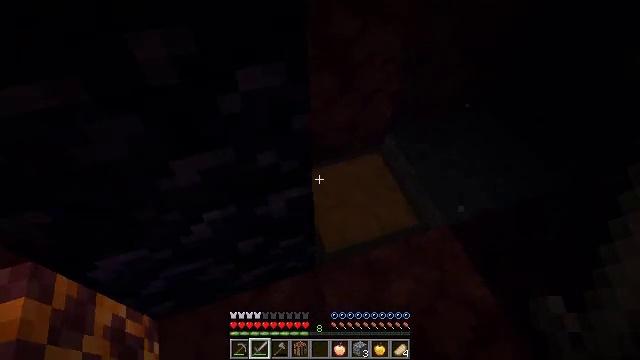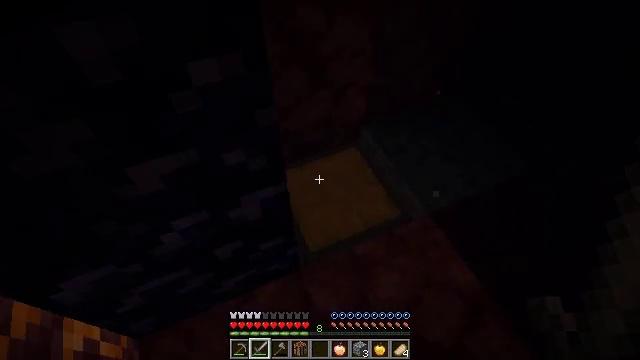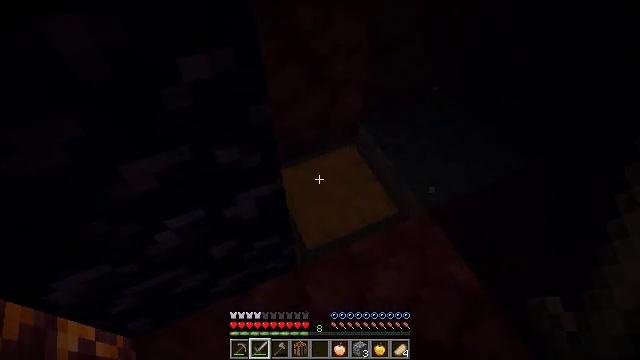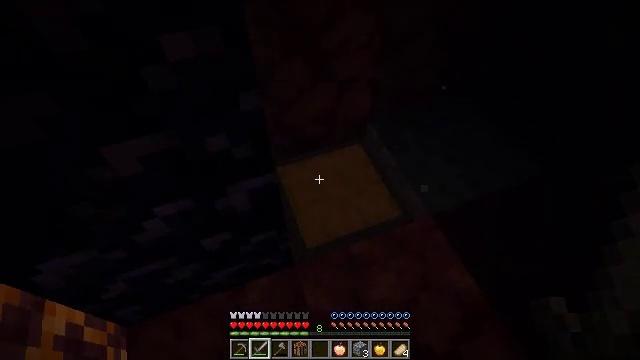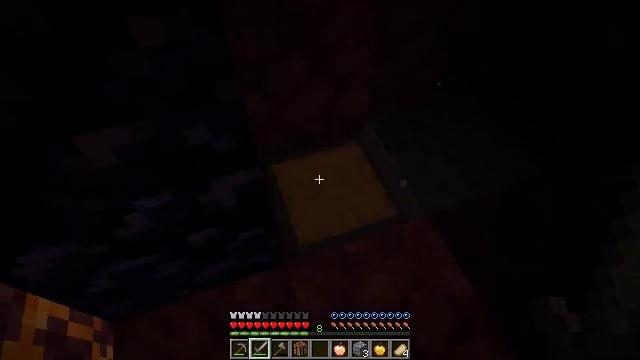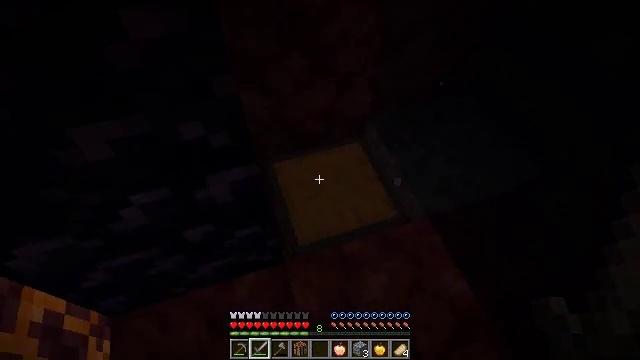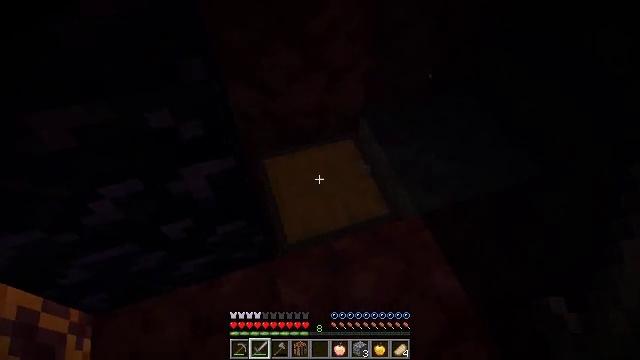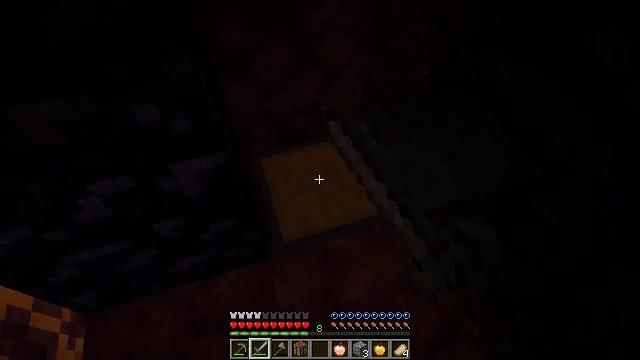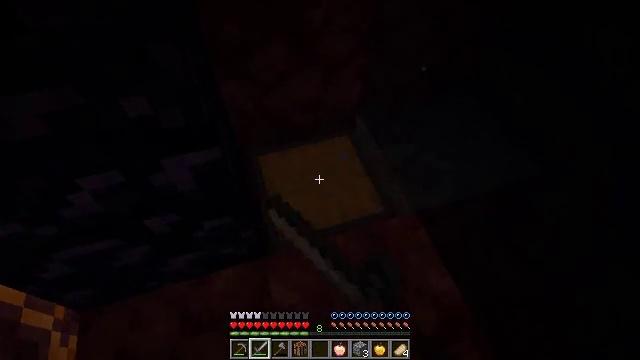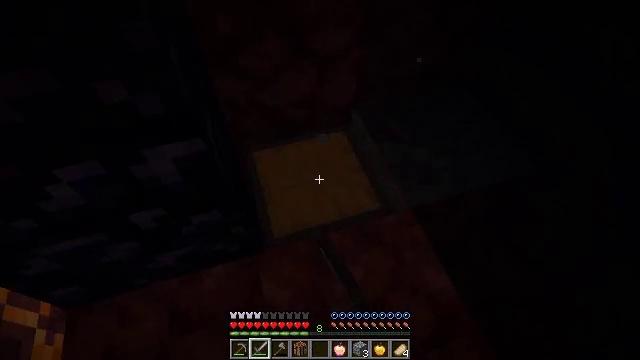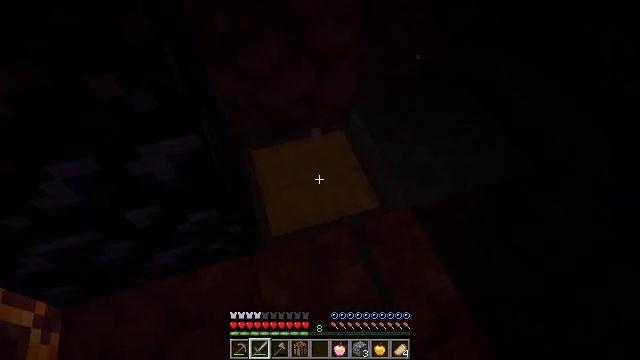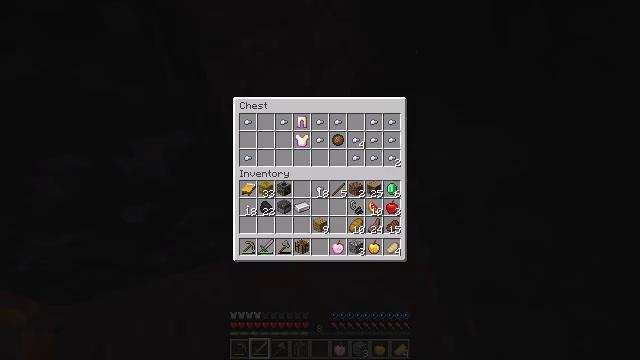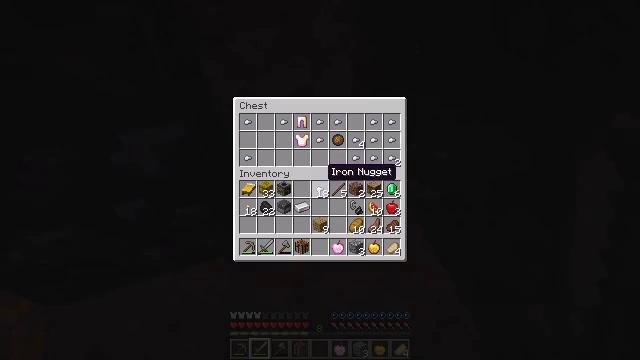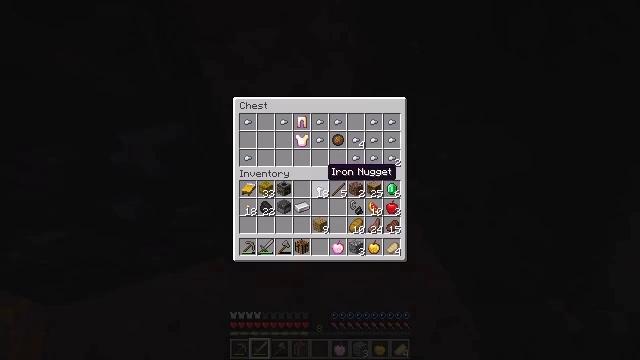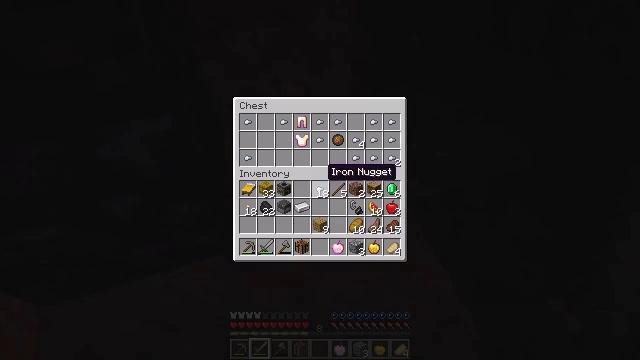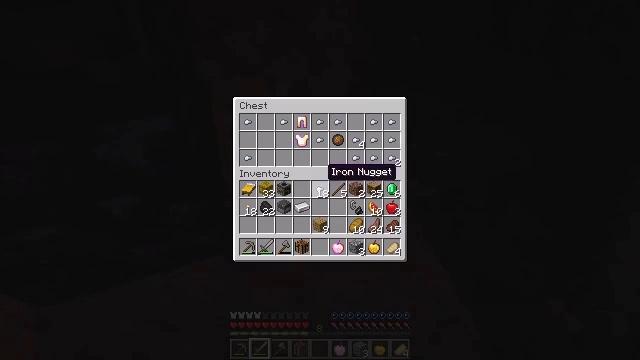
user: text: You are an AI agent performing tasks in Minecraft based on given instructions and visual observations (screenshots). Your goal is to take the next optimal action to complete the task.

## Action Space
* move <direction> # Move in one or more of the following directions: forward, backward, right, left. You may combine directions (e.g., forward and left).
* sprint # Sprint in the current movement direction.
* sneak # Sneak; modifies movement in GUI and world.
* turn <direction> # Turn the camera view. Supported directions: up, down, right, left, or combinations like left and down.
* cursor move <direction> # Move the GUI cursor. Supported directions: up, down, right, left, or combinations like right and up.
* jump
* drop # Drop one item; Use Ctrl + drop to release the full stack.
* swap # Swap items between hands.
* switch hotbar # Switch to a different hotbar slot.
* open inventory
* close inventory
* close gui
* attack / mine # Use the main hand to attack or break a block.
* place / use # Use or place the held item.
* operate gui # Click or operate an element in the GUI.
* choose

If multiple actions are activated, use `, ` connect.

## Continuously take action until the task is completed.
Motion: motion action
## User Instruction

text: Drop a leather chestplate.
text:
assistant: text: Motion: turn right
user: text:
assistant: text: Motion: move right
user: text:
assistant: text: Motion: move right, turn left
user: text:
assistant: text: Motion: move right, turn left
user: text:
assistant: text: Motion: turn left
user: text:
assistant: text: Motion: use / place
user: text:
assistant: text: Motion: use / place
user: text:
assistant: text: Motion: use / place
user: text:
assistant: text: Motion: no_op
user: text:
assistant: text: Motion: no_op
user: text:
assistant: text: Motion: open gui
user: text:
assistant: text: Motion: no_op
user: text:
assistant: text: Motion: no_op
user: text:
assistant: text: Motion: no_op
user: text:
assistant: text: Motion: no_op
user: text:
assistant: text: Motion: no_op
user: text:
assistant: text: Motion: no_op
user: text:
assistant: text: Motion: no_op
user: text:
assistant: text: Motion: cursor move right
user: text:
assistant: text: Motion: cursor move up
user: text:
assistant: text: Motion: cursor move up
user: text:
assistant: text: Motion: cursor move left
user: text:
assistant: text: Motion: no_op
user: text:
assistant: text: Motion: cursor move left
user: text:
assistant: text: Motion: no_op
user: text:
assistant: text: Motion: no_op
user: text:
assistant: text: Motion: no_op
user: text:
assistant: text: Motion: no_op
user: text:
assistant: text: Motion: cursor move right
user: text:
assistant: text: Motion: cursor move right